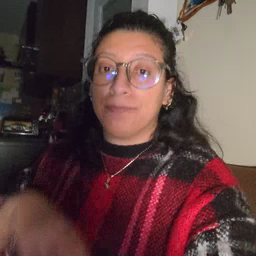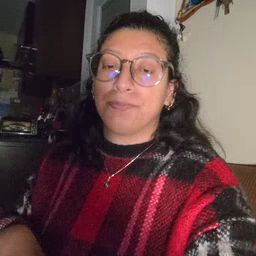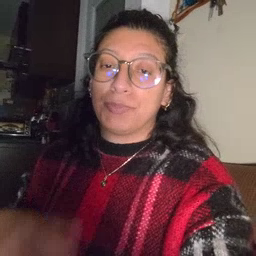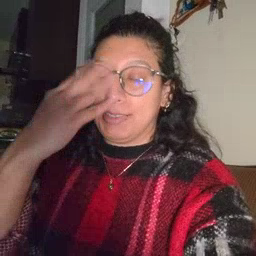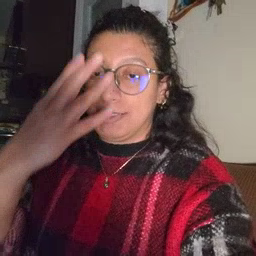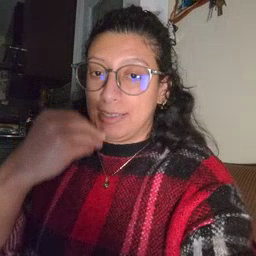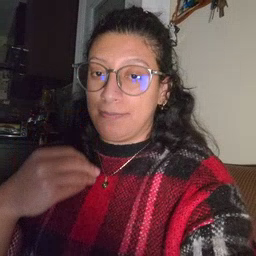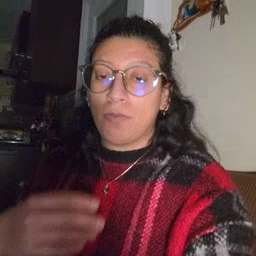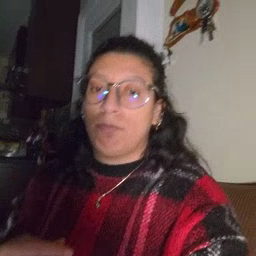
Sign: sleep